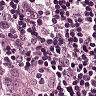
Metastatic tissue present: yes